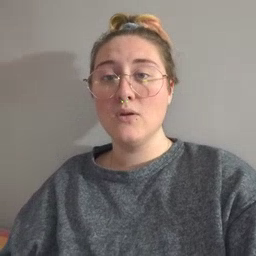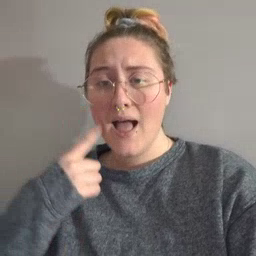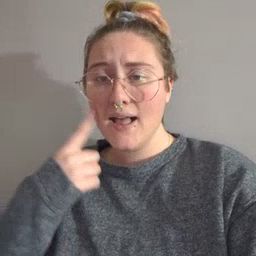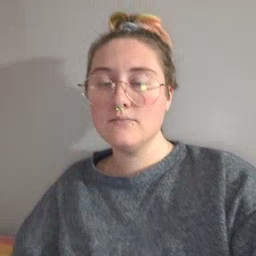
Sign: cry